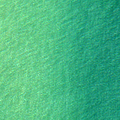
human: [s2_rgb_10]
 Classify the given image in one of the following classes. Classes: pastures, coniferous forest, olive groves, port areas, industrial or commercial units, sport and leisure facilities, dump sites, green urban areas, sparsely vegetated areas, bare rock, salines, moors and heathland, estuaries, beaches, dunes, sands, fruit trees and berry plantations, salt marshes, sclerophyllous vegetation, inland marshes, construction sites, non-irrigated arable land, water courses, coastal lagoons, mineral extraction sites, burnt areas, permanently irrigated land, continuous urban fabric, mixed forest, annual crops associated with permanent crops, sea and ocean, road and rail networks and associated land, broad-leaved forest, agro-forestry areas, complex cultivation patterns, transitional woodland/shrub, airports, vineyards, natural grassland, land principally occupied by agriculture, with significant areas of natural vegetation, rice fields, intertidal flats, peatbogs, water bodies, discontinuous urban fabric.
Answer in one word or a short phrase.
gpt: sea and ocean